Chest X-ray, PA view. Patient: 40 years old, sex M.
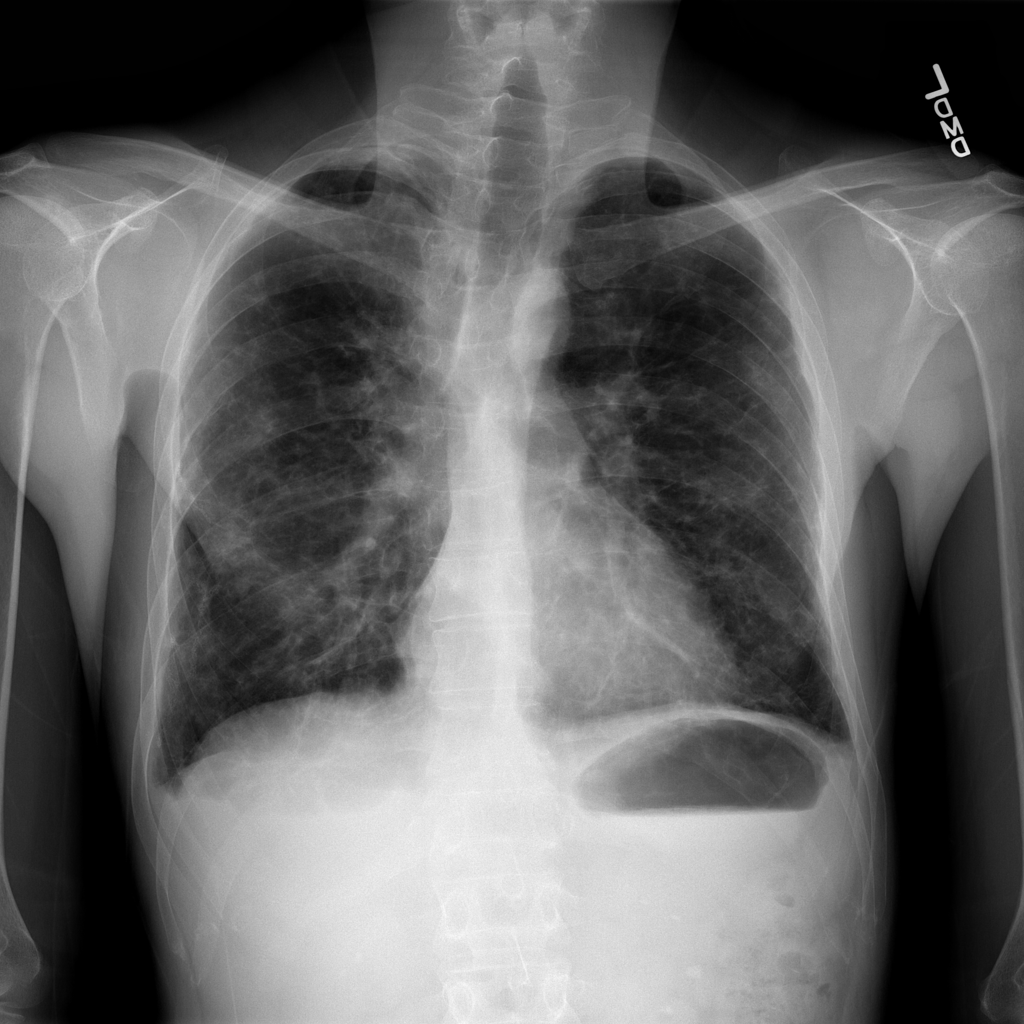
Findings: Fibrosis